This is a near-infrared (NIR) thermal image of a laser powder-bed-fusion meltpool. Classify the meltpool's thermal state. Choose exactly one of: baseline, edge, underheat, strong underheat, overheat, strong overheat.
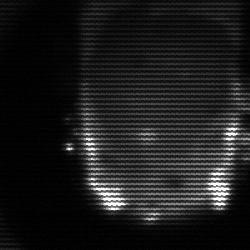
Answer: baseline